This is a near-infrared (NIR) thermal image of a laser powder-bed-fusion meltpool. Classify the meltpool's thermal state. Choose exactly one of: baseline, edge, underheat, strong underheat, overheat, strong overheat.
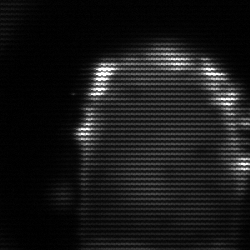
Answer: baseline